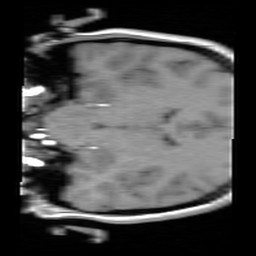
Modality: FLASH
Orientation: coronal
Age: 20
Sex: female
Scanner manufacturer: siemens
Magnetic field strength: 3 T
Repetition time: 0.245 s
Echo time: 0.0026 s